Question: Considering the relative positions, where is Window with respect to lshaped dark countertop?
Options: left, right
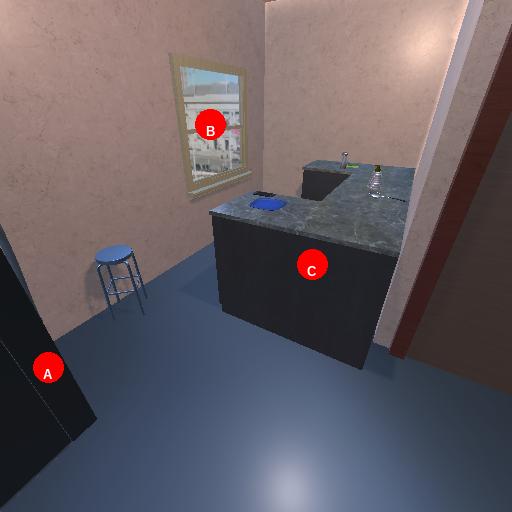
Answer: left